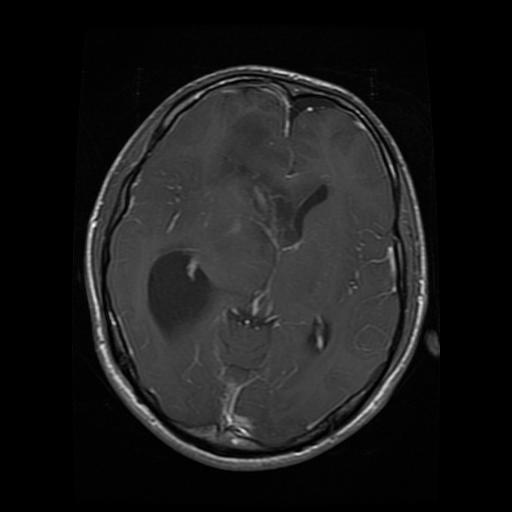
Label: glioma